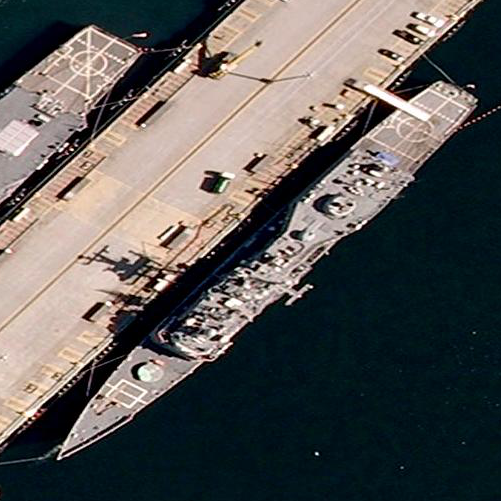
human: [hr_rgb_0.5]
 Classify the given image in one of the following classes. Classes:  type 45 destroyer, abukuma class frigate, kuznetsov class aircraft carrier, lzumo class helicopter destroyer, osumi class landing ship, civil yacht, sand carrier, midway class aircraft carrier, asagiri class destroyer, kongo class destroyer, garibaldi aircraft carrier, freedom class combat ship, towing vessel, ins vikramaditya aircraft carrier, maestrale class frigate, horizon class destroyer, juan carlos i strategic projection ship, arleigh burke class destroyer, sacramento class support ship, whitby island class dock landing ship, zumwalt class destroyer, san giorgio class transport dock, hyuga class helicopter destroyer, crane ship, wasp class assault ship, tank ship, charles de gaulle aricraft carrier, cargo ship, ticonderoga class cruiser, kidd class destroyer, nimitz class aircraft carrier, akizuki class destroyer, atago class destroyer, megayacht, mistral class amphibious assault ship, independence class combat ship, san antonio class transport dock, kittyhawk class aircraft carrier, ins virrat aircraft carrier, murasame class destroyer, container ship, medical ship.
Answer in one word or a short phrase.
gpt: Ticonderoga class cruiser